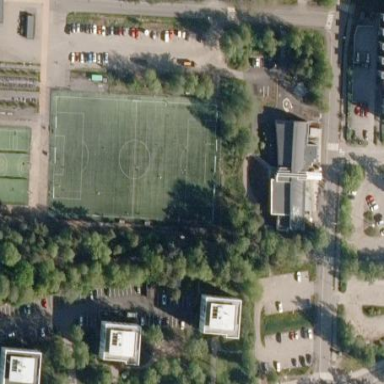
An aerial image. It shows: Soccer pitch with artificial turf for multi sports activities.